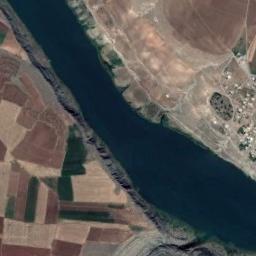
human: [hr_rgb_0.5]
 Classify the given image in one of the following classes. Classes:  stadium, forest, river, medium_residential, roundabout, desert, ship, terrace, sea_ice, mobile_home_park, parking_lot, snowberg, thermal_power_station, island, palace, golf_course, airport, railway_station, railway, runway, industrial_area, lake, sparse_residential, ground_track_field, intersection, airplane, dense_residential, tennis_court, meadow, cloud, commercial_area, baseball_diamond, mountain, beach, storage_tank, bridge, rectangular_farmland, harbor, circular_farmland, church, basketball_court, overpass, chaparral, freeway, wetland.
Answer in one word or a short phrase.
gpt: river